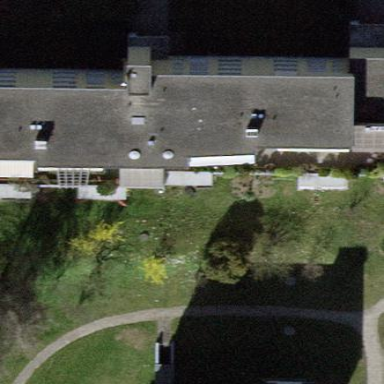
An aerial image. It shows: Flat-roofed apartment building.